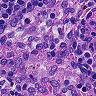
Metastatic tissue present: no